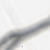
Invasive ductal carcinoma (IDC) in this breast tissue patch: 0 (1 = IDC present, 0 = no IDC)